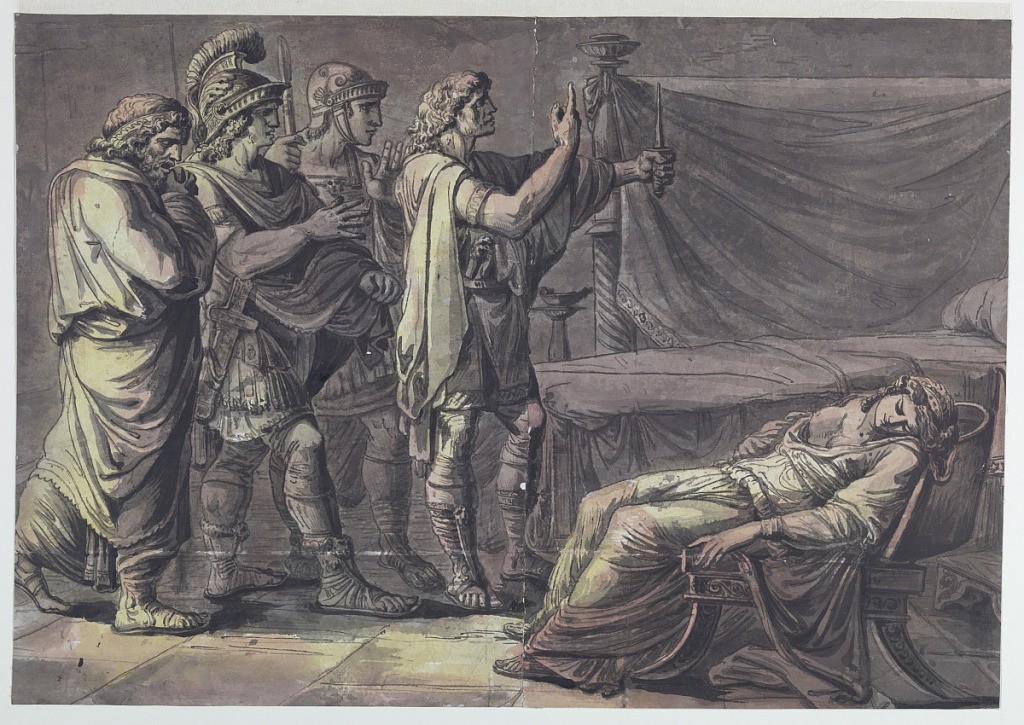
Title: Nero Finding the Body of His Mother, Agrippina
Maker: Antonio Giuseppe Basoli, Italian, 1774–1843
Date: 1800–20
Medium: Pen and black ink, brush and grey, red, and yellow wash on white laid paper
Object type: Drawing
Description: Four Roman men in classical dress stand at the left. The two men in the center wear helmets and soldiers' clothing. The four men gaze upon a dead woman at their right seated in a chair in front of a bed. The man nearest her holds up a dagger and points towards heaven.